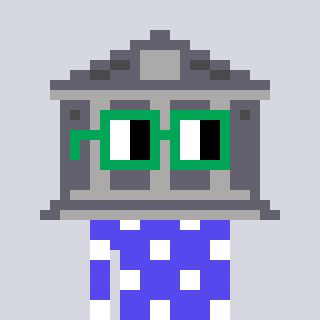
a pixel art character with square green glasses, a bank-shaped head and a computerblue-colored body on a cool background